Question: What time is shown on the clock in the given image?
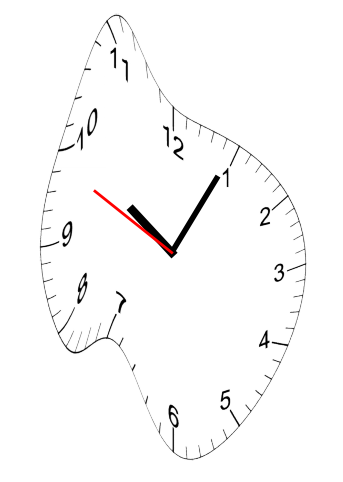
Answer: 10:04:49